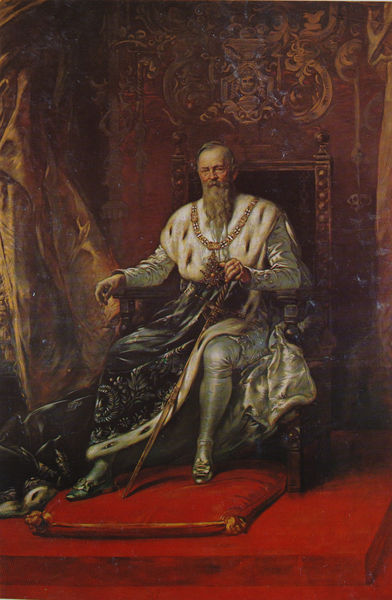
Titel: Bildnis des Prinzregenten Luitpold von Bayern
Künstler: Gustav Laeverenz
Standort: München
Institution: Neue Pinakothek
Schlagwörter: blau, dunkel, gemälde, hand, mann, schatten, umhang, weiß, sitzen, braun, grau, hell, holz, licht, marmor, schwarz, stirn, stuhl, blick, rot, malerei, muster, teppich, alt, bart, wand, arm, hermelin, pelz, samt, silber, vollbart, bildnis, holzstuhl, hände, portrait, porträt, vorhang, öl, gold, mantel, reich, sessel, sitzend, stoff, england, seide, stock, beine, hellblau, bein, armlehne, lehne, alter mann, schuhe, stab, kette, treppe, kaiser, kissen, könig, thron, polster, tapete, glanz, draperie, stufe, podest, stofflichkeit, kreuz, schwert, degen, orden, herrscher, nerz, trohn, tron, schuh, brokat, wappen, troddeln, schnallenschuhe, herrscherporträt, borde, hermelinmantel, einfassung, verzierungen, herrscherportrait, insignien, zepter, schnabelschuhe, erhöht, barrock, regent, wandbemalung, bat, blaulichter, herrschert, seidenvorhag, seidenvorhang, thronen, mnn, grauer bart, pel, ruestung, samtkissen, schnellenschuhe, trin